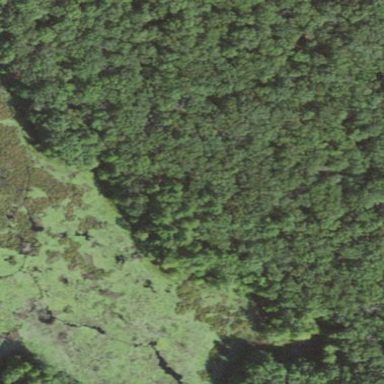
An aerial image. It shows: Marsh wetland.